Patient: sex F, age 68
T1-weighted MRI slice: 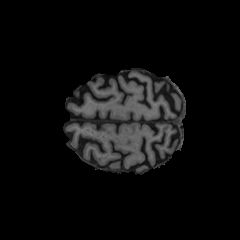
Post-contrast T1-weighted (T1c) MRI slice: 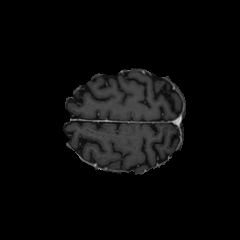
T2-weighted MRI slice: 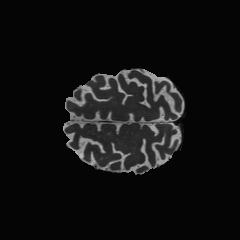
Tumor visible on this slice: no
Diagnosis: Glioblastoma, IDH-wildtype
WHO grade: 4